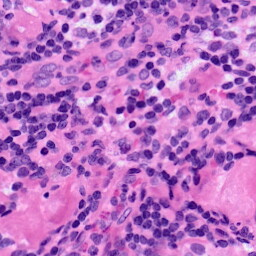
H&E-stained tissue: LymphNode